Interaction volume radius: 5 \u00c5
Interaction volume height: 25 \u00c5
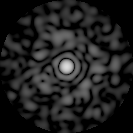
Disorder parameter: 0.8559